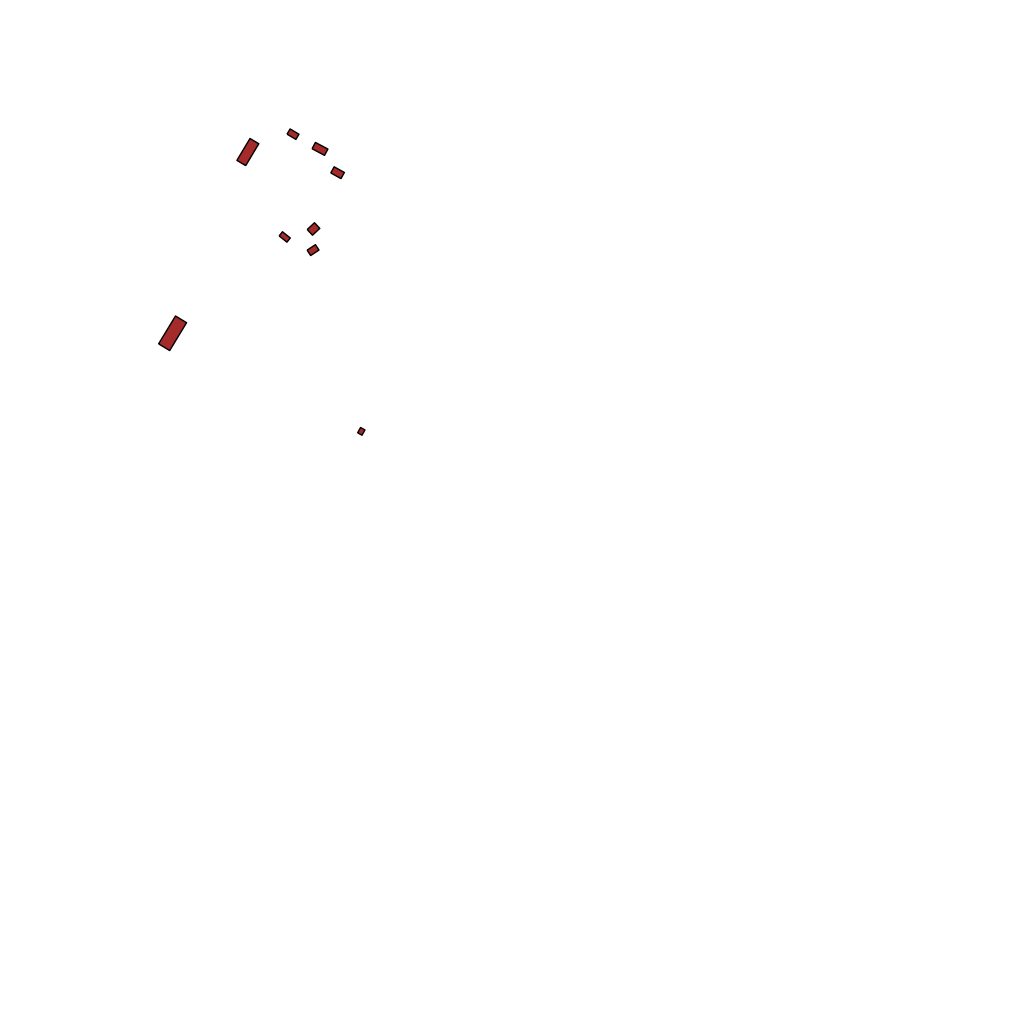
Tags: overhead vector_map, agriculture, industrial, recreation, residential, individual_rise, density_1, Facility, 1.0 km²